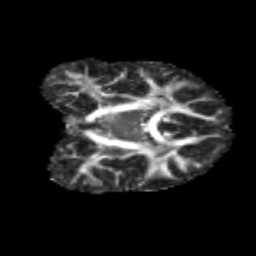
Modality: FA
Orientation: coronal
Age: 9
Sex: female
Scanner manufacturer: siemens
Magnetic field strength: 3 T
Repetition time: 3.8 s
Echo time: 0.07 s